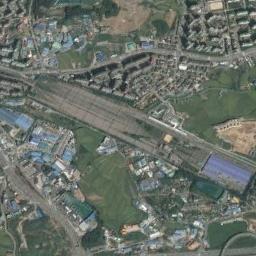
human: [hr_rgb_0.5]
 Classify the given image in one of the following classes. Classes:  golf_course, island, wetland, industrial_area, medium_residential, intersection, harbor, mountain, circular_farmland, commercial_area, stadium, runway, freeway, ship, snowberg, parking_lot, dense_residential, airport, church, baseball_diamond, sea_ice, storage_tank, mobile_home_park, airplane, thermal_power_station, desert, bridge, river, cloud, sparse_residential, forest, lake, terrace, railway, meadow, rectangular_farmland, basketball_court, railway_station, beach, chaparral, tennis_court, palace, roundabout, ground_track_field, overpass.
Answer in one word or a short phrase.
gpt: railway_station